Question: I'm writing a chat program in Java using a GUI that looks like this
The idea is to start the server on one computer and the client on another (or multiple) (I'm currently just running both on the same computer). After a server is started, a client enters the host number and port number and hits connect. All of this is working so far. Once connected, either the user or the server can type in the textField and hit Send, and the message can be sent to the server, and the server sends the message to all clients.
my question is:
I'm having trouble grasping how this would work. The server sits in a while loop and waits for more connections (all which work), so I don't know how it can accept text and then push it back.
Here's the entire program so you can compile it and see the problems I'm having:
'''
import java.awt.*;
import java.applet.*;
import java.awt.event.*;
import java.util.*;
import java.io.*;
import java.lang.*;
import java.net.ServerSocket;
import java.net.Socket;
import java.net.SocketAddress;
import java.io.PrintWriter;
import java.util.Scanner;
public class Chat extends Frame implements Runnable, WindowListener, ActionListener, ItemListener
{
int port = 44004;
String host = "127.0.0.1";
//GUI objects
TextField ipAddressField = new TextField();
TextField portField = new TextField(""+port);
TextField hostField = new TextField(host);
TextField inputBox = new TextField();
static TextArea conversationBox = new TextArea();
Button startServerButton = new Button("Start Server");
Button sendButton = new Button("Send");
Button changeHost = new Button("Change Host");
Button changePort = new Button("Change Port");
Button connectButton = new Button("Connect");
Button disconnectButton = new Button("Disconnect");
Label hostLabel = new Label("Host:");
Label portLabel = new Label("Port:");
MenuBar mb = new MenuBar();
Menu colorMenu = new Menu("Color");
CheckboxMenuItem redItem = new CheckboxMenuItem("Red");
CheckboxMenuItem blueItem = new CheckboxMenuItem("Blue");
CheckboxMenuItem orangeItem = new CheckboxMenuItem("Orange");
CheckboxMenuItem blackItem = new CheckboxMenuItem("Black");
//runtime variables
Color color = Color.red;
volatile boolean kill = false;
volatile boolean isServer = false;
volatile boolean isClient = false;
String connections[];
//messaging variables
String message;
Scanner in;
PrintWriter out;
public static void main(String [] args)
{
new Chat();
}
ServerSocket server;
Socket s;
//gui components
protected Chat()
{
double[] colWeight = {1,1,1,1,1,1};
double[] rowWeight = {5,1,1,1,1};
int[] colWidth = {1,1,1,1,1,1};
int[] rowHeight = {5,1,1,1,1};
GridBagConstraints c = new GridBagConstraints();
GridBagLayout gbl = new GridBagLayout();
gbl.rowHeights = rowHeight;
gbl.columnWidths = colWidth;
gbl.columnWeights = colWeight;
gbl.rowWeights = rowWeight;
setBounds(100,100,400,600);
setLayout(gbl);
//add conversation box
this.conversationBox.setSize(400, 400);
c.weightx = 1;
c.weighty = 1;
c.gridwidth = 5;
c.gridheight = 5;
c.fill = 1;
c.gridx = 0;
c.gridy = 0;
gbl.setConstraints(this.conversationBox, c);
//input text box
c.weightx = 1;
c.weighty = 1;
c.gridwidth = 4;
c.gridheight = 1;
c.fill = 1;
c.gridx = 0;
c.gridy = 5;
gbl.setConstraints(this.inputBox, c);
//send button
c.weightx = 1;
c.weighty = 1;
c.gridwidth = 1;
c.gridheight = 1;
c.fill = 1;
c.gridx = 4;
c.gridy = 5;
gbl.setConstraints(this.sendButton, c);
//host label
c.weightx = 1;
c.weighty = 1;
c.gridwidth = 1;
c.gridheight = 1;
c.fill = 1;
c.gridx = 0;
c.gridy = 6;
gbl.setConstraints(this.hostLabel, c);
//host input
c.weightx = 1;
c.weighty = 1;
c.gridwidth = 2;
c.gridheight = 1;
c.fill = 1;
c.gridx = 1;
c.gridy = 6;
gbl.setConstraints(this.hostField, c);
//change host button
c.weightx = 1;
c.weighty = 1;
c.gridwidth = 1;
c.gridheight = 1;
c.fill = 1;
c.gridx = 3;
c.gridy = 6;
gbl.setConstraints(this.changeHost, c);
//start server button
c.weightx = 1;
c.weighty = 1;
c.gridwidth = 1;
c.gridheight = 1;
c.fill = 1;
c.gridx = 4;
c.gridy = 6;
gbl.setConstraints(this.startServerButton, c);
//row
//port label
c.weightx = 1;
c.weighty = 1;
c.gridwidth = 1;
c.gridheight = 1;
c.fill = 1;
c.gridx = 0;
c.gridy = 7;
gbl.setConstraints(this.portLabel, c);
//port input
c.weightx = 1;
c.weighty = 1;
c.gridwidth = 2;
c.gridheight = 1;
c.fill = 1;
c.gridx = 1;
c.gridy = 7;
gbl.setConstraints(this.portField, c);
//change port button
c.weightx = 1;
c.weighty = 1;
c.gridwidth = 1;
c.gridheight = 1;
c.fill = 1;
c.gridx = 3;
c.gridy = 7;
gbl.setConstraints(this.changePort, c);
//connect button
c.weightx = 1;
c.weighty = 1;
c.gridwidth = 1;
c.gridheight = 1;
c.fill = 1;
c.gridx = 4;
c.gridy = 7;
gbl.setConstraints(this.connectButton, c);
//disconnect button, shunned in the corner
c.weightx = 1;
c.weighty = 1;
c.gridwidth = 1;
c.gridheight = 1;
c.fill = 1;
c.gridx = 4;
c.gridy = 8;
gbl.setConstraints(this.disconnectButton, c);
mb.add(colorMenu);
colorMenu.add(redItem);
colorMenu.add(blueItem);
colorMenu.add(orangeItem);
colorMenu.add(blackItem);
add(this.conversationBox);
add(this.inputBox);
add(this.sendButton);
add(this.hostLabel);
add(this.hostField);
add(this.changeHost);
add(this.startServerButton);
add(this.portLabel);
add(this.portField);
add(this.changePort);
add(this.connectButton);
add(this.disconnectButton);
inputBox.addActionListener(this);
sendButton.addActionListener(this);
changeHost.addActionListener(this);
changePort.addActionListener(this);
startServerButton.addActionListener(this);
connectButton.addActionListener(this);
disconnectButton.addActionListener(this);
hostField.addActionListener(this);
portField.addActionListener(this);
redItem.addItemListener(this);
blueItem.addItemListener(this);
orangeItem.addItemListener(this);
blackItem.addItemListener(this);
setMenuBar(mb);
addWindowListener(this);
setResizable(true);
pack();
setVisible(true);
new Thread(this).start();
}
public void run()
{
conversationBox.appendText("Session Start.
");
inputBox.requestFocus();
while (!kill)
{
if (isServer)
{
conversationBox.appendText("Server starting on port " + port + "
");
conversationBox.appendText("Waiting for clients...
");
startServer();
}
if (isClient)
{
conversationBox.appendText("Starting connection to host " + host + " on port " + port + "
");
startClient();
}
}
}
public void startClient()
{
try
{
Socket c = new Socket(host, port);
in = new Scanner(c.getInputStream());
out = new PrintWriter(c.getOutputStream());
while (true)
{
if (in.hasNext())
{
Chat.conversationBox.appendText("You Said: " + message);
out.println("Client Said: " + message);
out.flush();
}
}
}
catch (Exception e)
{
e.printStackTrace();
}
}
public void startServer()
{
try
{
server = new ServerSocket(port);
while (true)
{
s = server.accept();
conversationBox.appendText("Client connected from " + s.getLocalAddress().getHostName() + "
");
}
}
catch (Exception e)
{
conversationBox.appendText("An error occurred.
");
e.printStackTrace();
isServer = false;
reEnableAll();
}
}
public void actionPerformed(ActionEvent e) throws NumberFormatException
{
Object o = e.getSource();
if (o == sendButton || o == inputBox)
{
if(inputBox.getText() != "")
{
out.println(inputBox.getText());
inputBox.setText("");
}
}
if (o == changeHost || o == hostField)
{
if (hostField.getText() != "" && hostField.getText() != host)
{
host = hostField.getText();
conversationBox.appendText("Host changed to " + host + "
");
}
}
if (o == changePort || o == portField)
{
if (portField.getText() != "" && Integer.valueOf(portField.getText()) != port)
{
try
{
port = Integer.valueOf(portField.getText());
conversationBox.appendText("Port changed to " + port + "
");
}
catch(NumberFormatException up)
{
throw up; //blargh enter a real value
}
}
}
if (o == startServerButton)
{
isServer = true;
isClient = false;
startServerButton.enable(false);
connectButton.enable(false);
changeHost.enable(false);
changePort.enable(false);
hostField.enable(false);
portField.enable(false);
}
if (o == connectButton)
{
isServer = false;
isClient = true;
startServerButton.enable(false);
}
inputBox.requestFocus();
}
public void reEnableAll()
{
startServerButton.enable(true);
connectButton.enable(true);
changeHost.enable(true);
changePort.enable(true);
hostField.enable(true);
portField.enable(true);
}
public void windowClosing(WindowEvent e)
{
removeWindowListener(this);
inputBox.removeActionListener(this);
sendButton.removeActionListener(this);
changeHost.removeActionListener(this);
changePort.removeActionListener(this);
startServerButton.removeActionListener(this);
connectButton.removeActionListener(this);
disconnectButton.removeActionListener(this);
dispose();
System.exit(0);
}
public void windowClosed(WindowEvent e){}
public void windowOpened(WindowEvent e){}
public void windowActivated(WindowEvent e){}
public void windowDeactivated(WindowEvent e){}
public void windowIconified(WindowEvent e){}
public void windowDeiconified(WindowEvent e){}
public void itemStateChanged(ItemEvent e)
{
Object o = e.getSource();
if (o == redItem)
{
redItem.setState(true);
blueItem.setState(false);
orangeItem.setState(false);
blackItem.setState(false);
color = Color.red;
}
if (o == blueItem)
{
redItem.setState(false);
blueItem.setState(true);
orangeItem.setState(false);
blackItem.setState(false);
color = Color.red;
}
if (o == orangeItem)
{
redItem.setState(false);
blueItem.setState(false);
orangeItem.setState(true);
blackItem.setState(false);
color = Color.red;
}
if (o == blackItem)
{
redItem.setState(false);
blueItem.setState(false);
orangeItem.setState(false);
blackItem.setState(true);
color = Color.red;
}
}
}
'''
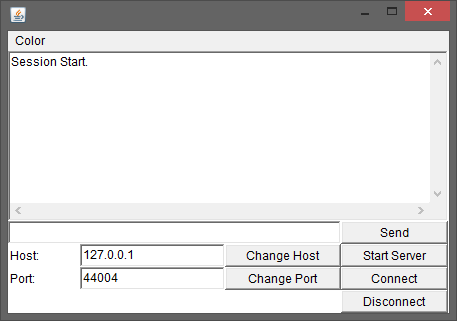
Answer: I test your code, I find that in your startServer() function, you don't create an OutputStream and InputStream
Modify your 'startClient' function like this: (create two global variables : 'BufferedWriter bw' and 'BufferedReader br', because we need it in your 'actionPerformed' function)
'''
BufferedWriter bw = null;
BufferedReader br = null;
public void startClient()
{
try
{
Socket c = new Socket(host, port);
bw = new BufferedWriter(new OutputStreamWriter(c.getOutputStream()));
br = new BufferedReader(new InputStreamReader(c.getInputStream()));
char buffer[] = new char[1024];
while (br.read(buffer) > 0)
{
Chat.conversationBox.appendText("You Said: " + new String(buffer));
}
}
catch (Exception e)
{
e.printStackTrace();
}
}
'''
Modify your 'startServer' function like this :
'''
public void startServer()
{
try
{
server = new ServerSocket(port);
while (true)
{
s = server.accept();
s.getInputStream();
conversationBox.appendText("Client connected from " + s.getLocalAddress().getHostName() + "
");
BufferedReader br = new BufferedReader(new InputStreamReader(s.getInputStream()));
BufferedWriter bw = new BufferedWriter(new OutputStreamWriter(s.getOutputStream()));
char buffer[] = new char[1024];
conversationBox.appendText("Reading....");
while(br.read(buffer) > 0)
{
conversationBox.appendText("Client Say : " + new String(buffer));
bw.write(buffer);
bw.flush();
}
conversationBox.appendText("Reading Done....");
}
}
catch (Exception e)
{
conversationBox.appendText("An error occurred.
");
e.printStackTrace();
isServer = false;
reEnableAll();
}
}
'''
And in your 'actionPerformed' function, please modify following codes:
'''
if (o == sendButton || o == inputBox)
{
if (inputBox == null)
{
System.out.println("NULL");
}
if(inputBox.getText() != "")
{
//out.println(inputBox.getText());
//out.flush();
try
{
bw.write(inputBox.getText());
bw.flush();
} catch (IOException e1) {
// TODO Auto-generated catch block
e1.printStackTrace();
}
inputBox.setText("");
}
}
'''